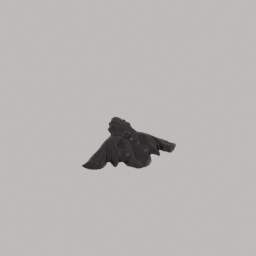
Label: decoration